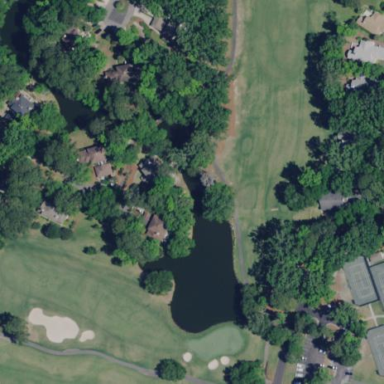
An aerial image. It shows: Water hazard on golf course. The hazard is natural water feature.